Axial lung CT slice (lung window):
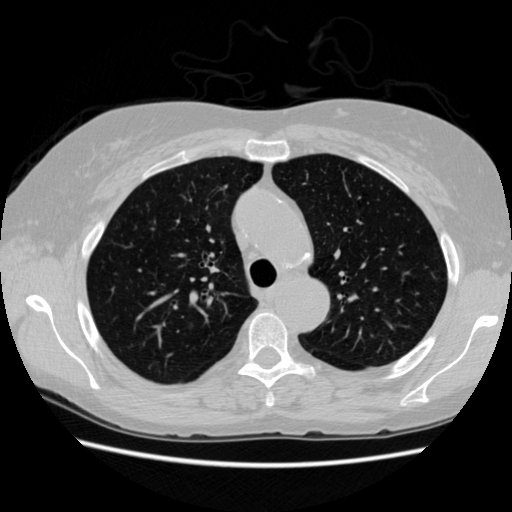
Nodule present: no